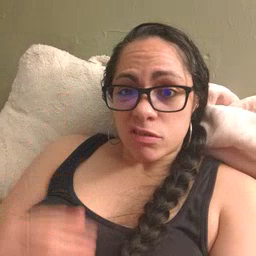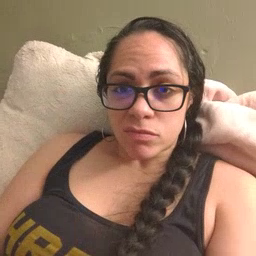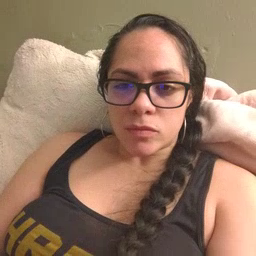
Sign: closet